RGB frame:
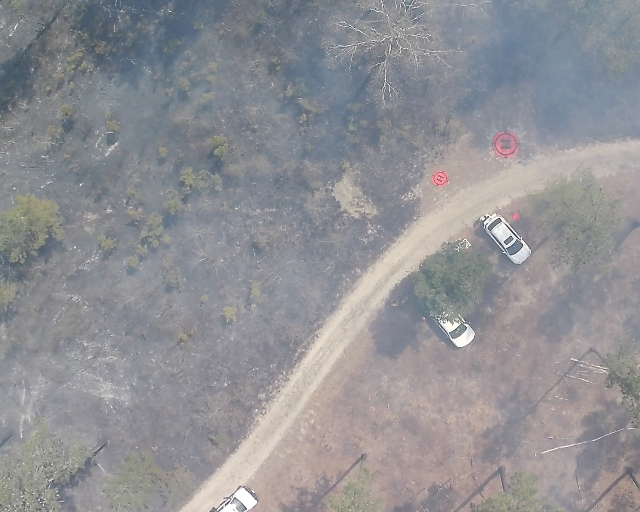
Thermal frame:
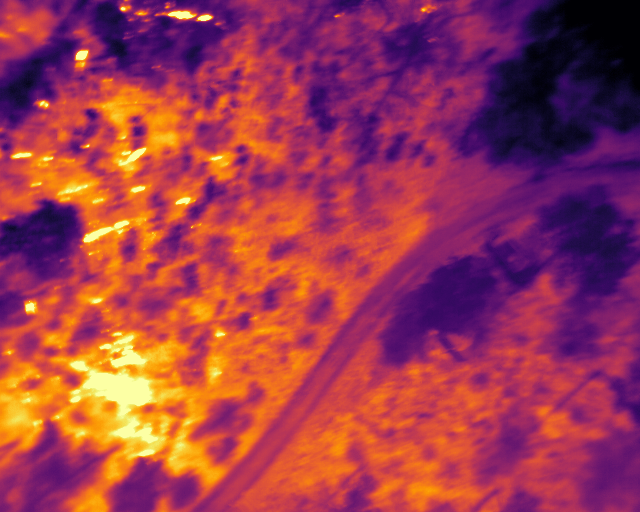
Captured: 2026-02-26 03:39:54
Pixels at or above 80 °C: 1044 (fraction of frame: 0.003186)